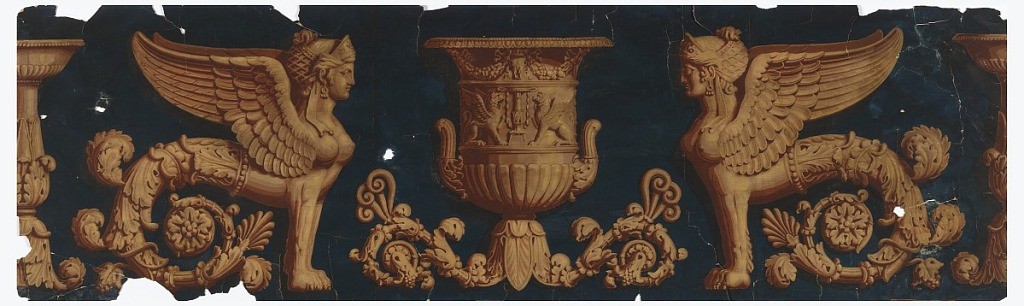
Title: Frieze
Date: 1810–20
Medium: Block printed on handmade paper
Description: Neoclassical design, in neutral yellow on a blue field. Confronted sphinxes, with urn in center and candelabrum at each end.